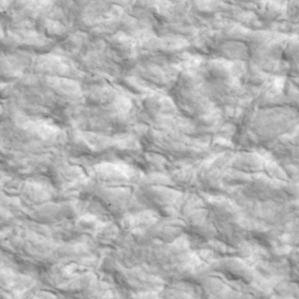
Label: non_frost